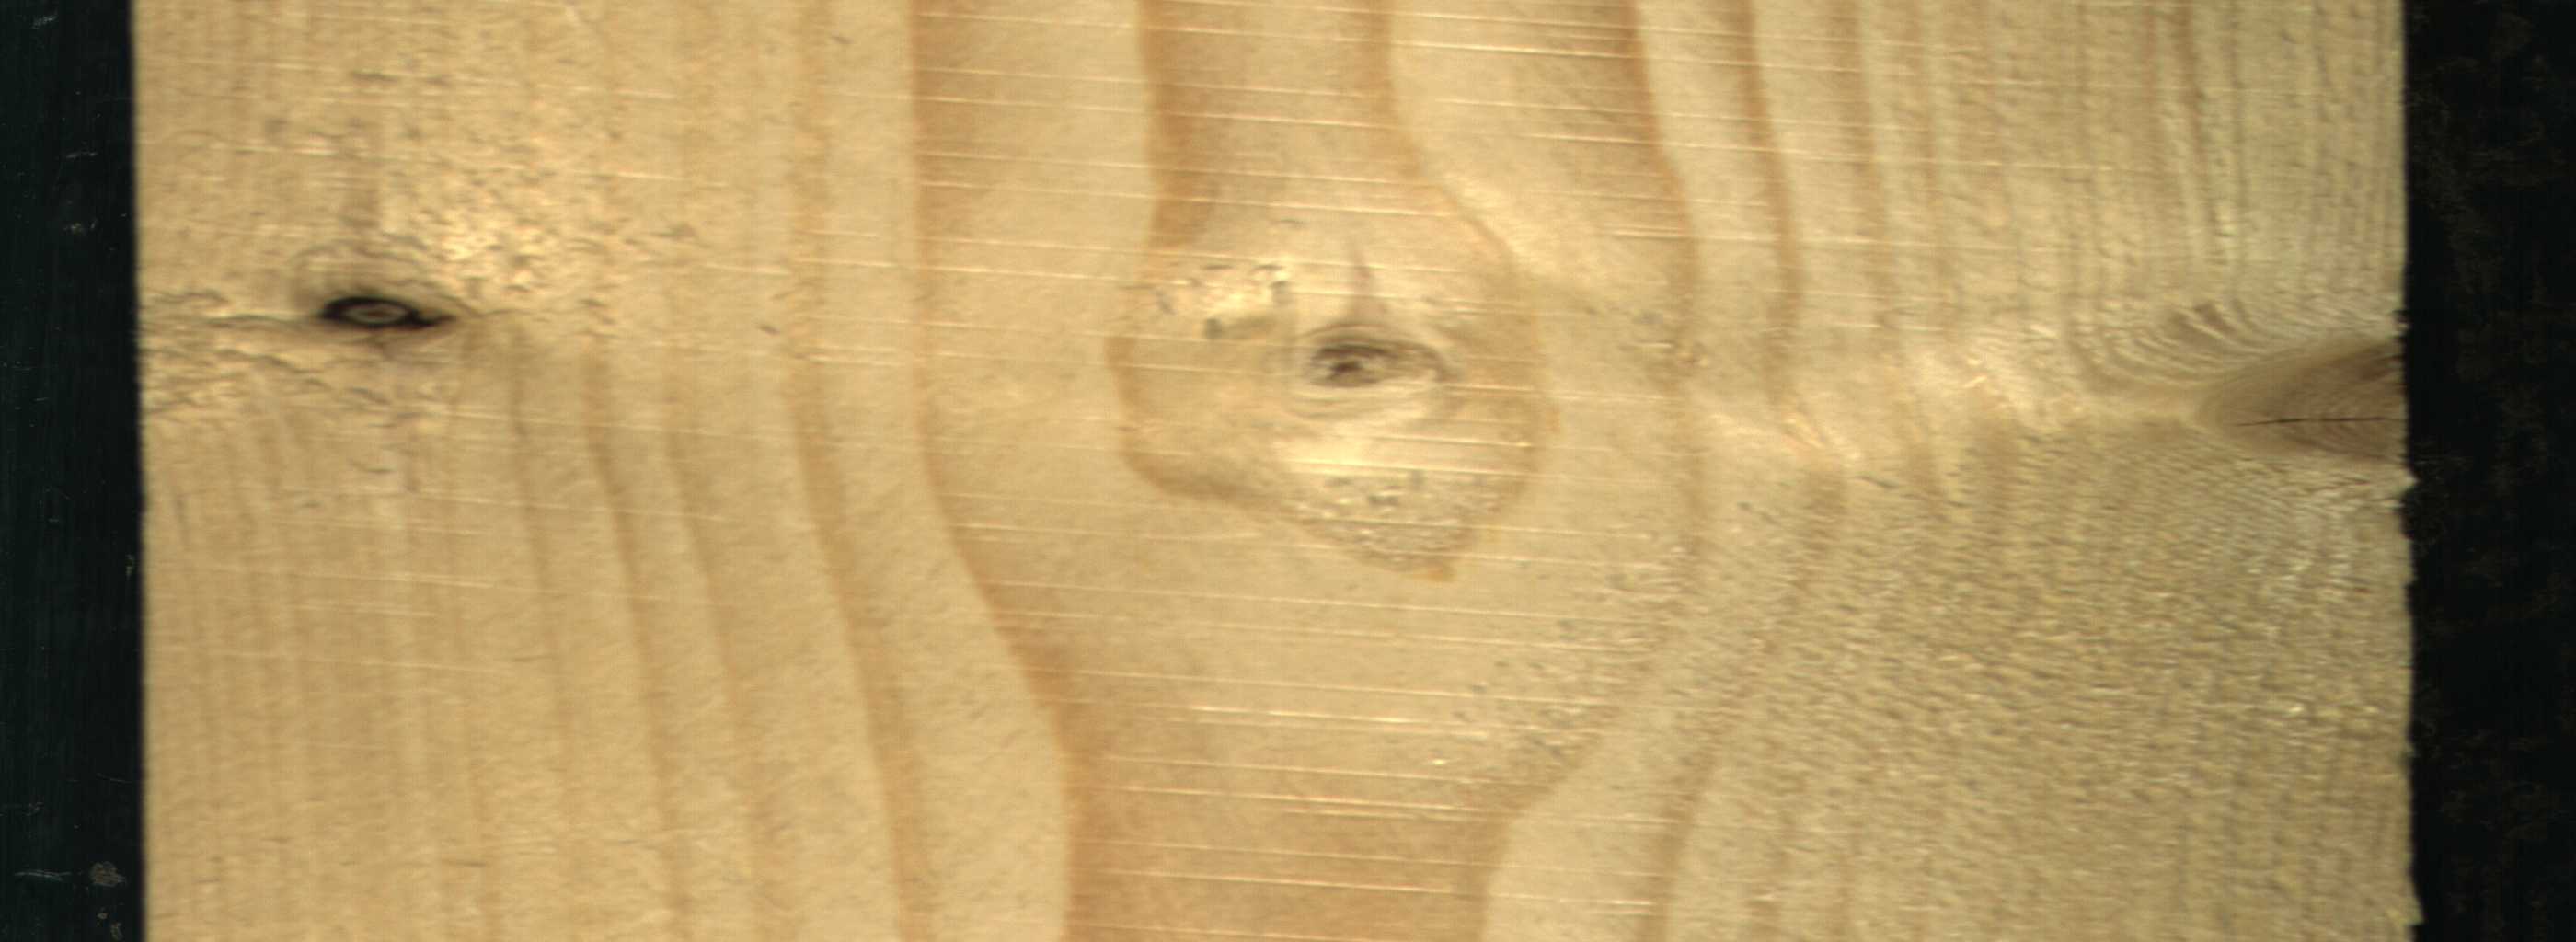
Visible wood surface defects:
knot_with_crack
Dead_Knot
Live_Knot